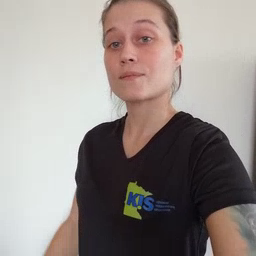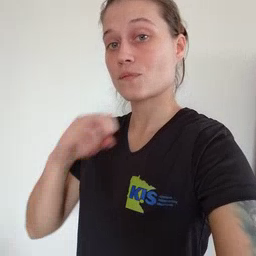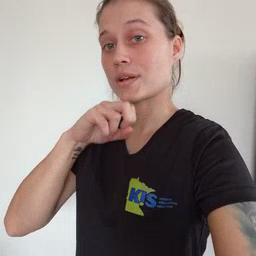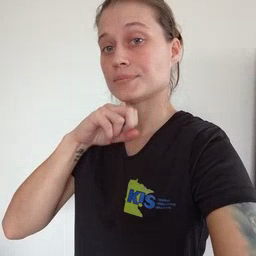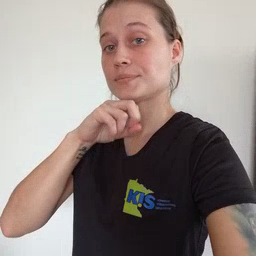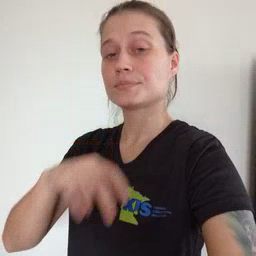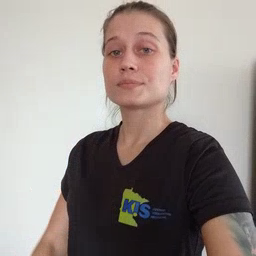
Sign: frog